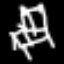
Label: chair